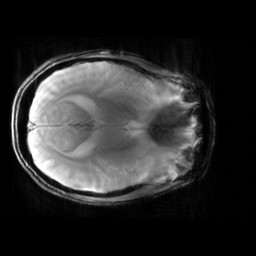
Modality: T2starw
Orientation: axial
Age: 22
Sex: female
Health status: healthy
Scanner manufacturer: siemens
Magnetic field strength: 3 T
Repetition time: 0.7 s
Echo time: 0.02 s